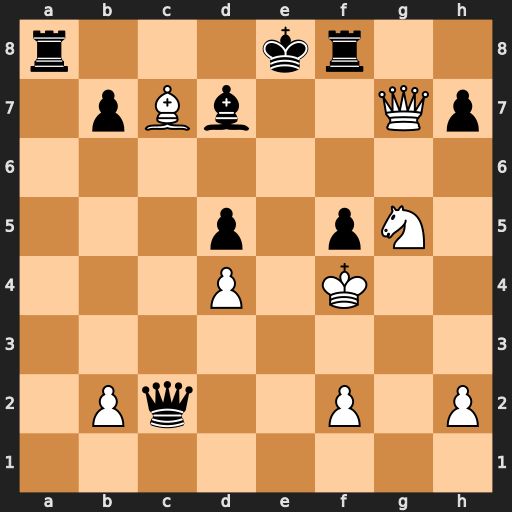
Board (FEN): r3kr2/1pBb2Qp/8/3p1pN1/3P1K2/8/1Pq2P1P/8
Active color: w
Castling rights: q
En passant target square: -
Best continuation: Qe5+ Be6 Qxe6#